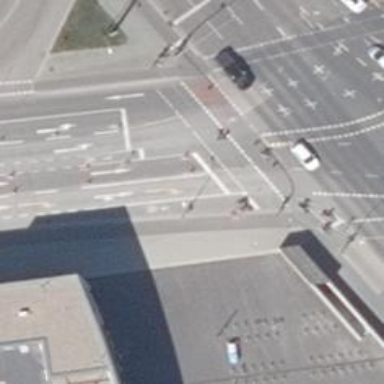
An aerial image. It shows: Road with traffic signals controlling the flow of traffic.